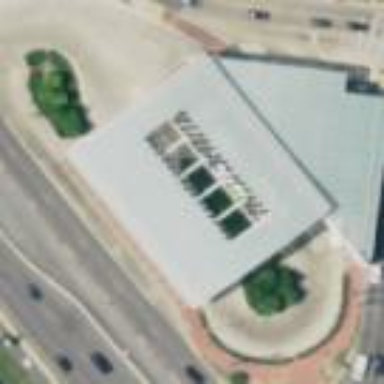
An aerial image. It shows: Bus station serving as public transport station.